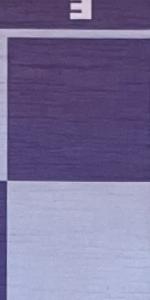
Label: Empty